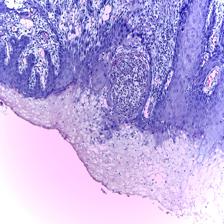
Diagnosis: Normal